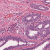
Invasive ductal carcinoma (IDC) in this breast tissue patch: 0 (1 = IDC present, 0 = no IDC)